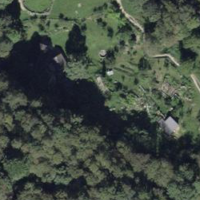
EUNIS habitat code: 41
Species observed at this site:
Clinopodium vulgare
Prunella vulgaris
Chelidonium majus